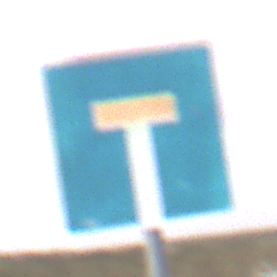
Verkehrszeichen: Sackgasse
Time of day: Midday
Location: Outdoor (Nature)
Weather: PartlyCloudy
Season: NotSpecified
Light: Natural